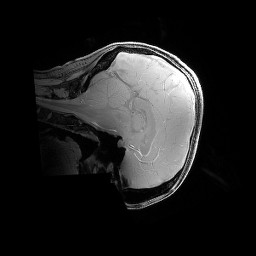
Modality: PDw
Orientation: sagittal
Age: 23
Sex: female
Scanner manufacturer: siemens
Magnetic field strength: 6.98 T
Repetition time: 1.44 s
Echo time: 0.00252 s